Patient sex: M
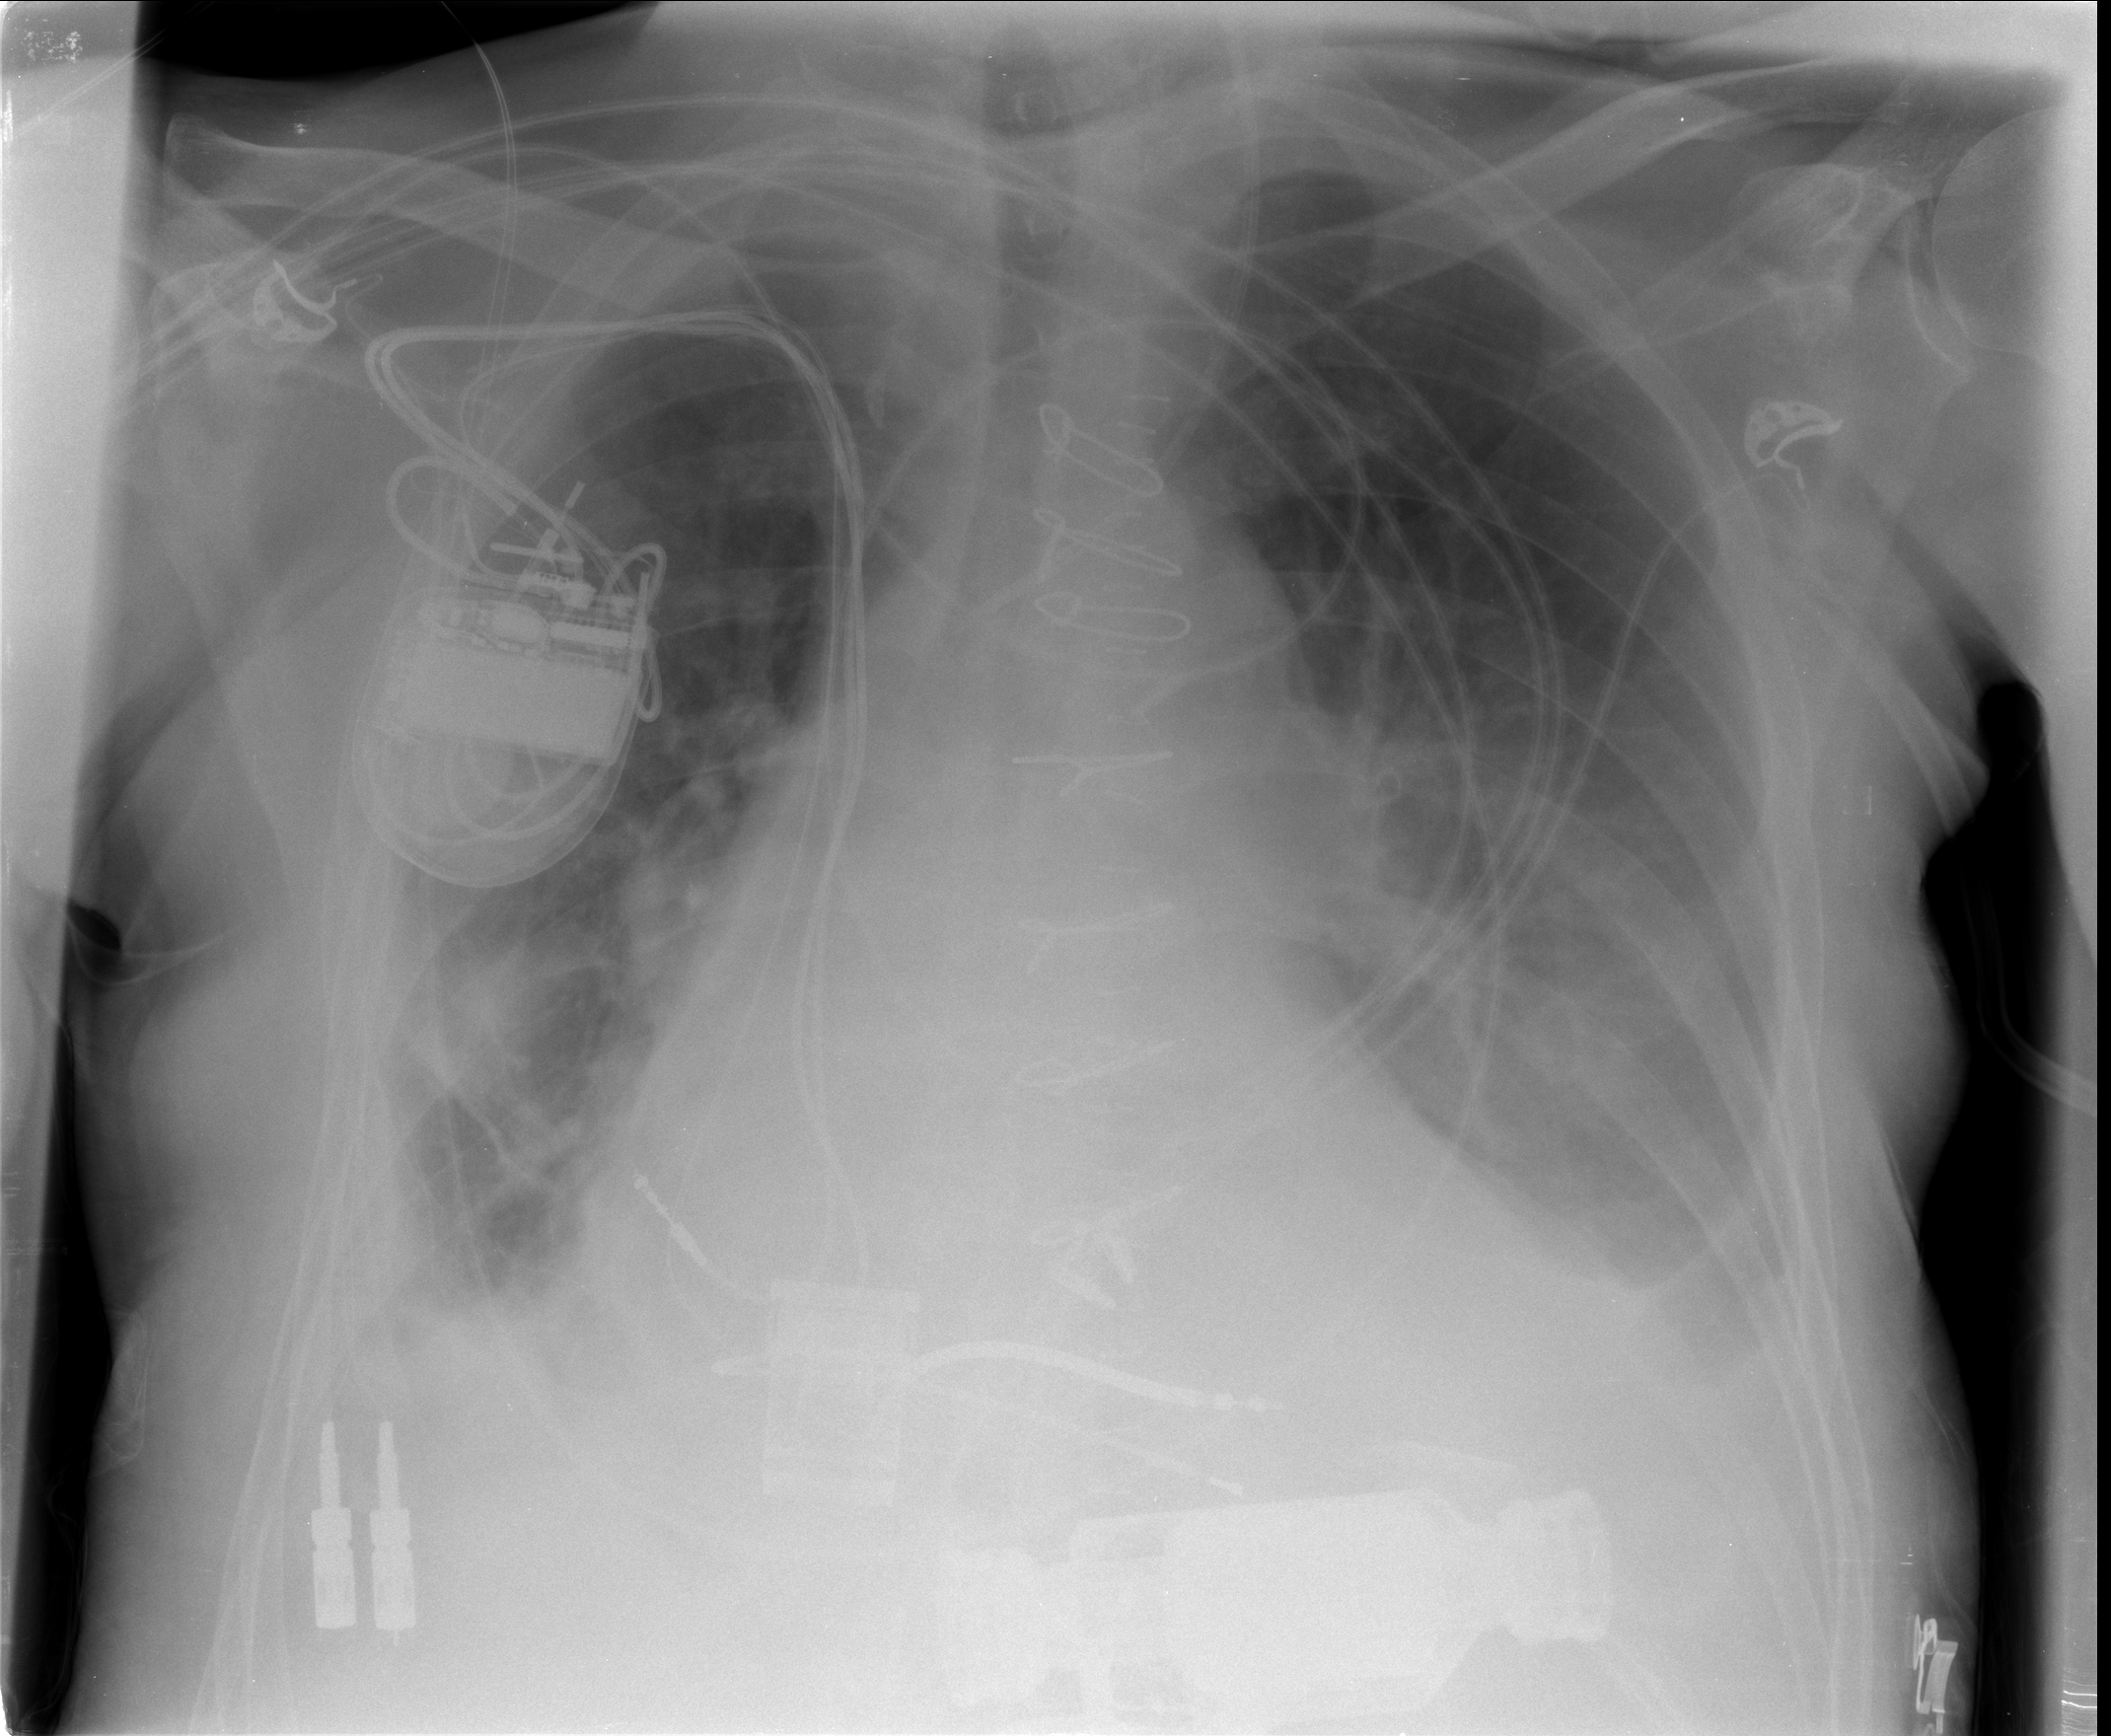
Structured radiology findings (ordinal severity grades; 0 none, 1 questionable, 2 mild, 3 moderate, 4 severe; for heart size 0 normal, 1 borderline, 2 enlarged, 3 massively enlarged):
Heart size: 2
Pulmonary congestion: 2
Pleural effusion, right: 2
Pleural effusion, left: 2
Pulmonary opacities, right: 0
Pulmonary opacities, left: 0
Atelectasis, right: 2
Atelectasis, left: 2